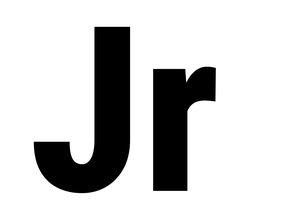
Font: Roboto_Condensed_ExtraBold